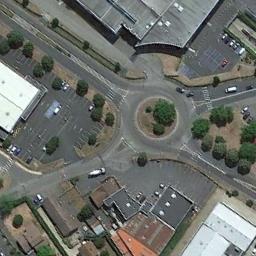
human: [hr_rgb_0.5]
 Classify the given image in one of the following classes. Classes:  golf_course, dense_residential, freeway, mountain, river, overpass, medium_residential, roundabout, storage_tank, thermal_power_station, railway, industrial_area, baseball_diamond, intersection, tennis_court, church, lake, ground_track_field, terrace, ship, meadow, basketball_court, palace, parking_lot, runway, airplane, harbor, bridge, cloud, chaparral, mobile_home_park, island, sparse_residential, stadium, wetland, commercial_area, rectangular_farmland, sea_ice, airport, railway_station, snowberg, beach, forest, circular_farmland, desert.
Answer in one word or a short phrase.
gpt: roundabout